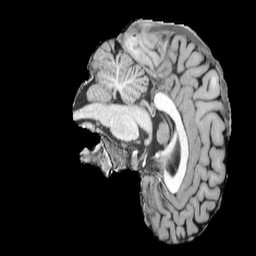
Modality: UNIT1
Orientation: sagittal